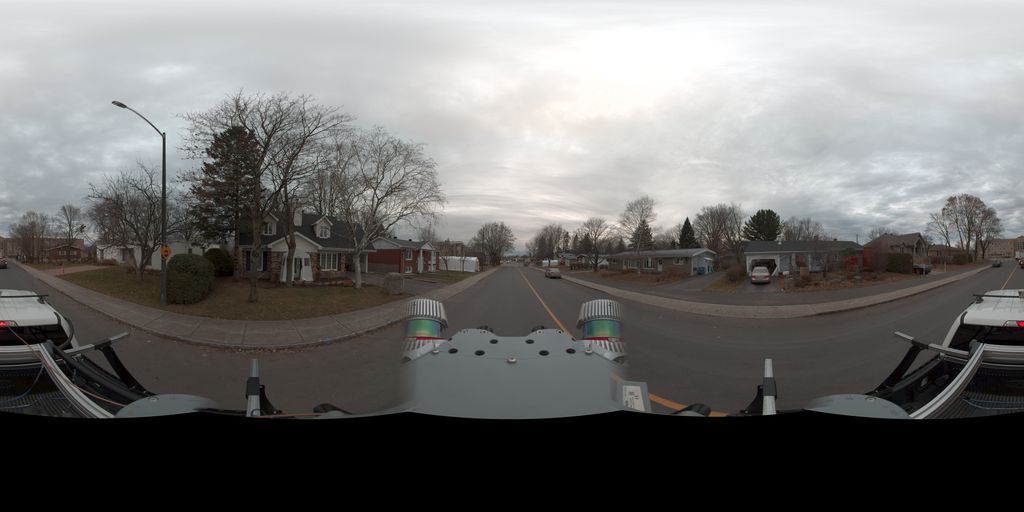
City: quebec_city